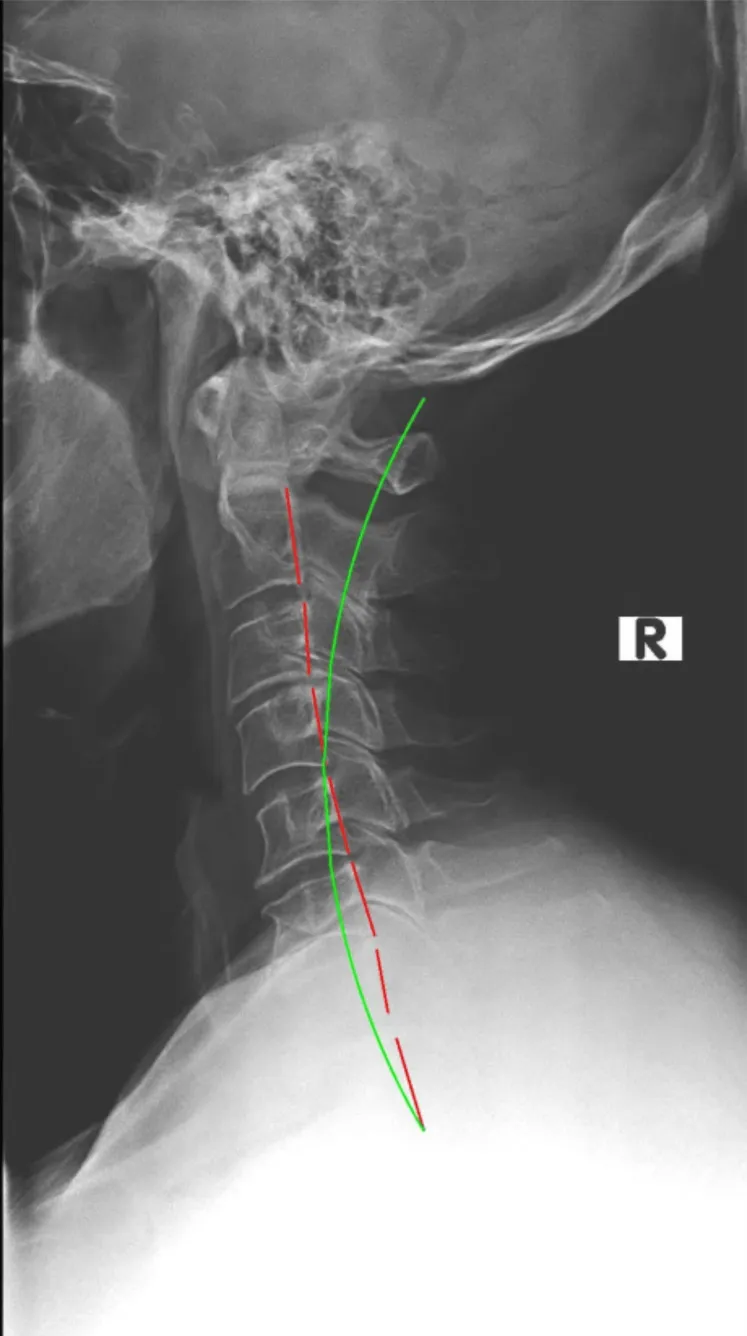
Initial lateral cervical radiograph. The red dashed red line demonstrates the Harrison Posterior Tangent Method of mensuration. The green line represents ideal cervical lordosis.
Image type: radiology (x_ray)